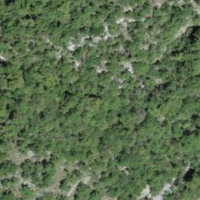
EUNIS habitat code: 45
Species observed at this site:
Fagus sylvatica